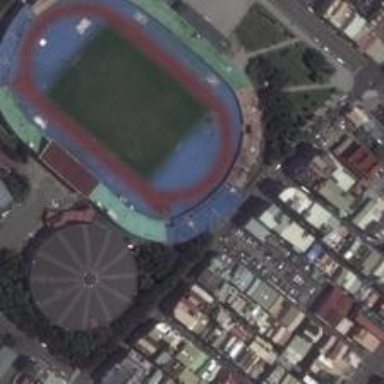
The grandstand of the football field is bright and beautiful, with dense buildings aside .